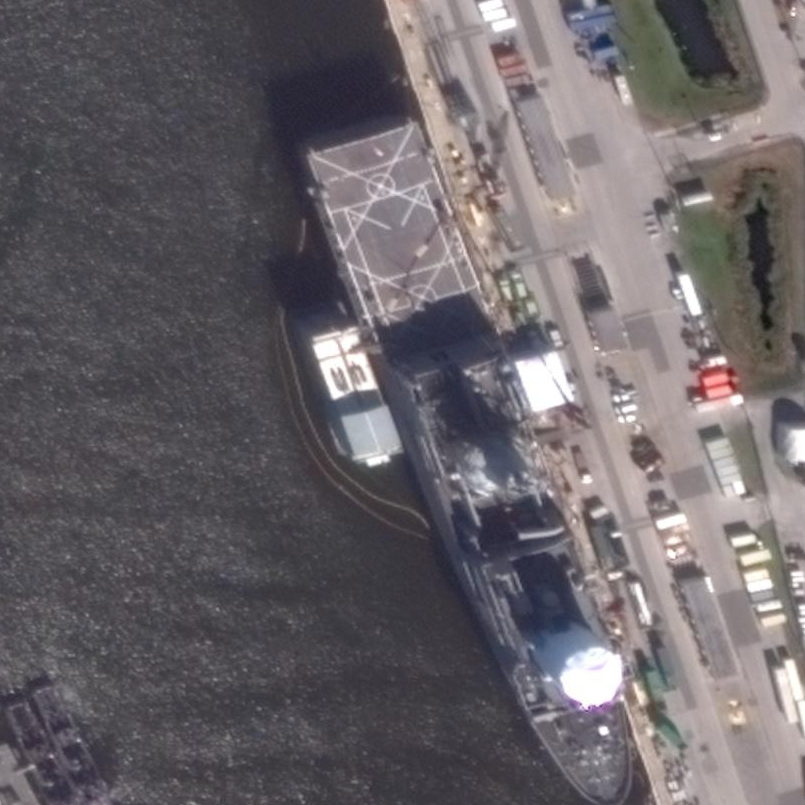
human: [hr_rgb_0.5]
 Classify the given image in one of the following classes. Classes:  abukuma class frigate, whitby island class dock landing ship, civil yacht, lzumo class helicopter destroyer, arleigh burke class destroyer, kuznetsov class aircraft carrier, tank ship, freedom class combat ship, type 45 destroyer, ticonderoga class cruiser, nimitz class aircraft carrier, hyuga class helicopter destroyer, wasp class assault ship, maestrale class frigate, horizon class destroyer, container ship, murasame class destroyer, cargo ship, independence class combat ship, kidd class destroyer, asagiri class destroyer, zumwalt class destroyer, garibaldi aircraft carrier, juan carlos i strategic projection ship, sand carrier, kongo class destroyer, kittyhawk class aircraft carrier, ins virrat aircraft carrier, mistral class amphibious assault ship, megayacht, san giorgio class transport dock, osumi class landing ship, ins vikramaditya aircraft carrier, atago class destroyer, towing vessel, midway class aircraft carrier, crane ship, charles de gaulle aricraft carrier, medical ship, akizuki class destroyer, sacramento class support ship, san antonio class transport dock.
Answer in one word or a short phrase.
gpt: San Antonio class transport dock